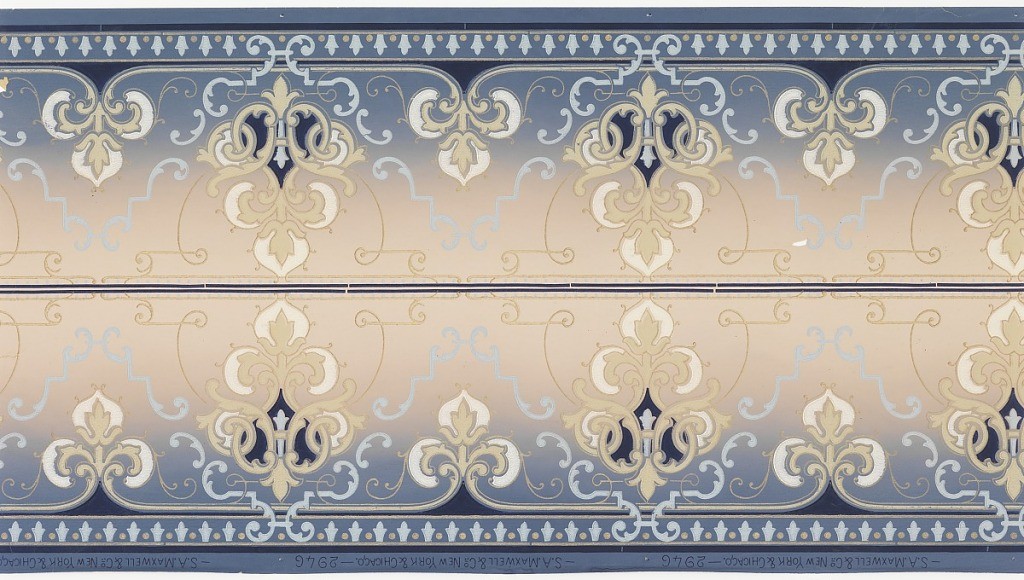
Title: Frieze
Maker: Maxwell & Co., S.A., Chicago, Illinois, USA
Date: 1905–1915
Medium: Machine-printed paper
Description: Borders printed two across the width. Alternating taller and shorter medallions. Taller medallion is topped by trefoil-like motif which is also the shorter medallion.  Printed on tan ground that shades to blue at the bottom.